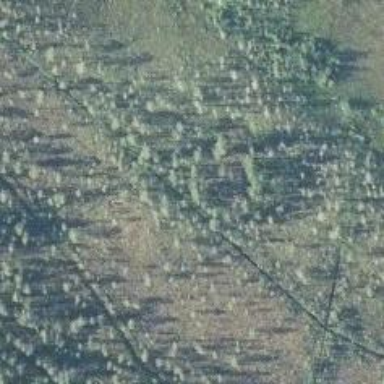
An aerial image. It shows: Forest area.